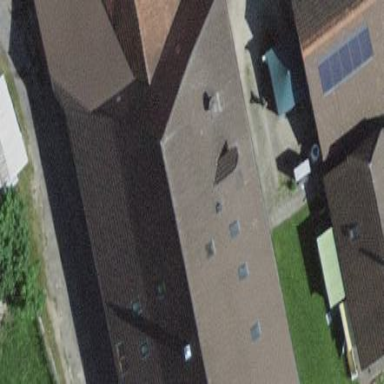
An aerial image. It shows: Farm building.